Question: I'm struggling to understand the right way to use Jack Wharton's <URL>. So this is what I'm having in my layout:
'''
(continued from above)
<com.viewpagerindicator.TabPageIndicator
android:id="@+id/indicator"
android:padding="10dp"
android:background="@drawable/tab_indicator_ab_eateries"
android:layout_height="wrap_content"
android:layout_width="fill_parent"
/>
<android.support.v4.view.ViewPager
android:id="@+id/viewpager"
android:layout_width="fill_parent"
android:layout_height="0dp"
android:layout_weight="1">
</android.support.v4.view.ViewPager>
'''
And this is how I'm using this in my code:
'''
mPager = (ViewPager) app.findViewById(R.id.viewpager);
List<Fragment> fragments = new Vector<Fragment>();
fragments.add(Fragment.instantiate(this, PlaceInfoFragment.class.getName()));
fragments.add(Fragment.instantiate(this, PlaceMenuFragment.class.getName()));
fragments.add(Fragment.instantiate(this, LocationFragment.class.getName()));
fragments.add(Fragment.instantiate(this, ReviewFragment.class.getName()));
fragments.add(Fragment.instantiate(this, PhotoFragment.class.getName()));
PageAdapter mPageAdapter = new PageAdapter(getSupportFragmentManager(), fragments, this);
mPager.setAdapter(mPageAdapter);
TabPageIndicator indicator = (TabPageIndicator) app.findViewById(R.id.indicator);
indicator.setViewPager(mPager);
indicator.setOnPageChangeListener(
new ViewPager.SimpleOnPageChangeListener() {
@Override
public void onPageSelected(int position) {
// When swiping between pages, select the
// corresponding tab.
super.onPageSelected(position);
}
});
'''
Apparently I'm missing something important because this is what I get in the result:

So you can see in the capture that the title are left alligned (while I expect them them to be centered in each tab), and there is no indicator shown. What should I add in my code to make this work? I studied the given sample but I don't see any difference in the code of the 'SampleTabsDefault' and 'SampleTabsStyled' classes. So if any of you have used this before, please help me out and thanks.
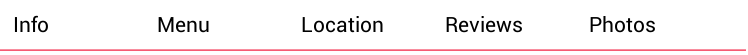
Answer: In your manifest, are you using android:theme="@style/Theme.PageIndicatorDefaults" as the theme for your Activity?
<URL>
'''
<activity
android:name=".SampleTabsDefault"
android:label="Tabs/Default"
android:theme="@style/Theme.PageIndicatorDefaults">
<intent-filter>
<action android:name="android.intent.action.MAIN" />
<category android:name="com.jakewharton.android.viewpagerindicator.sample.SAMPLE" />
</intent-filter>
</activity>
'''